Field crop: maize
Growth stage: 2
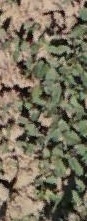
Species: convolvulus